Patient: sex M, age 29
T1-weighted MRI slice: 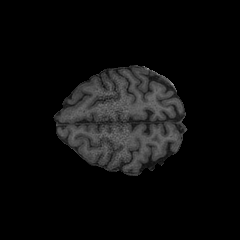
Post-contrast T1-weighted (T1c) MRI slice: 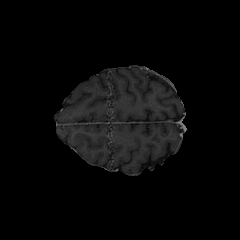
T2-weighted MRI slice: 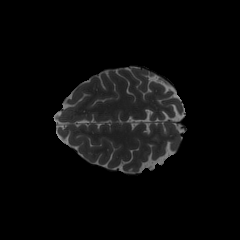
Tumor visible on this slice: no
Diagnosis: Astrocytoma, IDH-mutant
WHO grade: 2